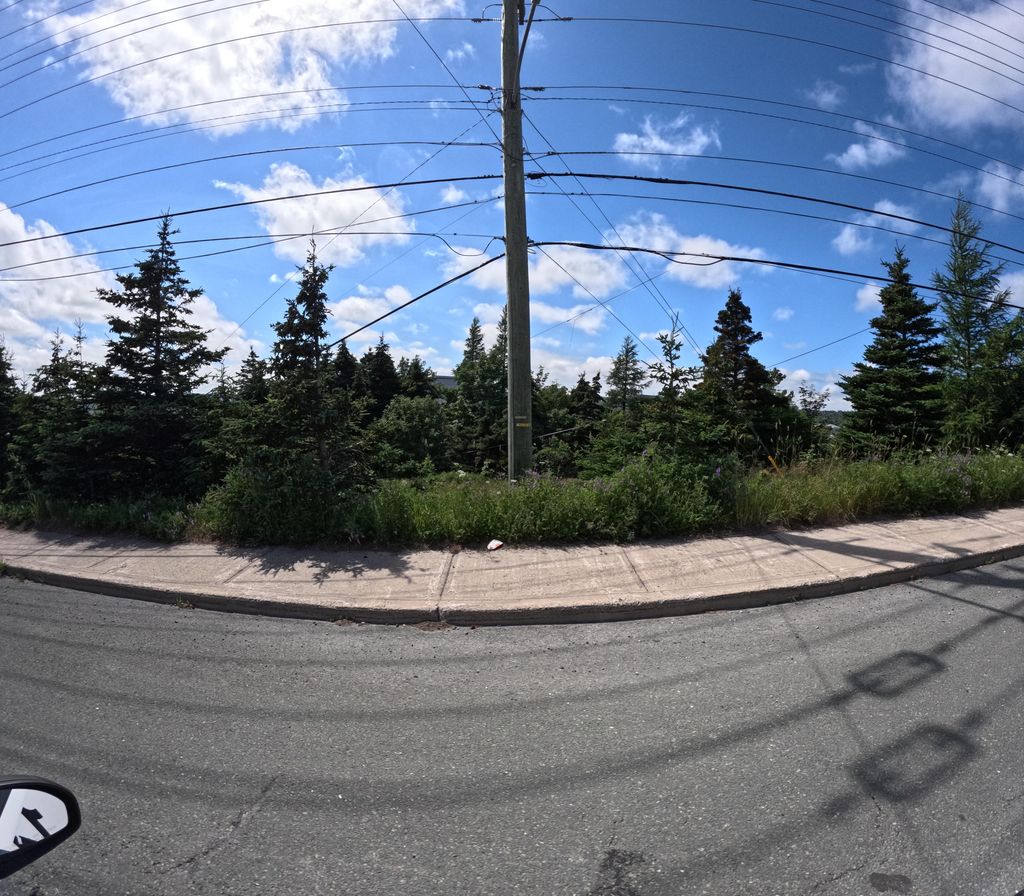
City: st_johns